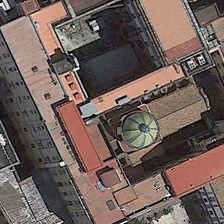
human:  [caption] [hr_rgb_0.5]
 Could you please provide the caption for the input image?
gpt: a red church is near several red buildings .

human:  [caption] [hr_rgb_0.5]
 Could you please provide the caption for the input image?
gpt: on either side of the white church are red buildings .

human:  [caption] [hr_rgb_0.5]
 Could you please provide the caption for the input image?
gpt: the white church is located in the center of the square .

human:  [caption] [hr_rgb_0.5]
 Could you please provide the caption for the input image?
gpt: a red church is near several red buildings .

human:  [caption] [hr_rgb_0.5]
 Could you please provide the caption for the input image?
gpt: the white church is located in the center of the square .